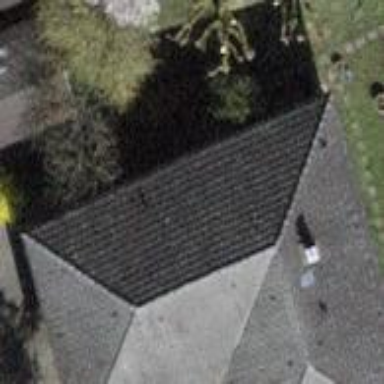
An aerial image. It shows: Building with tile roof.